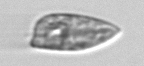
Label: Prorocentrum_dentatum